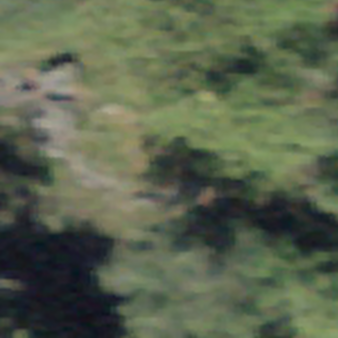
Label: other